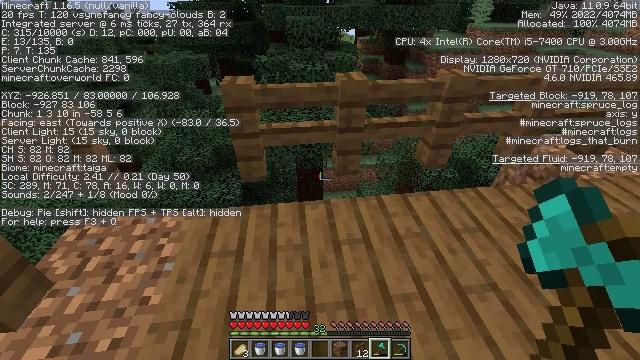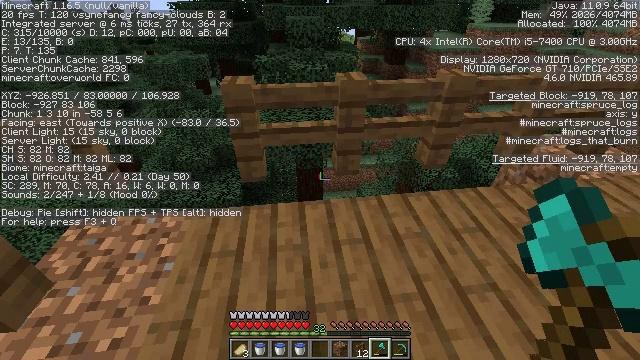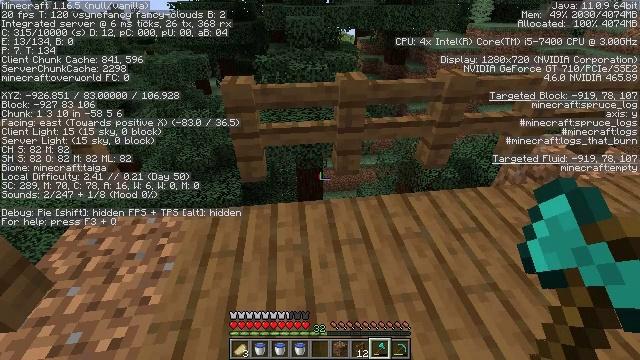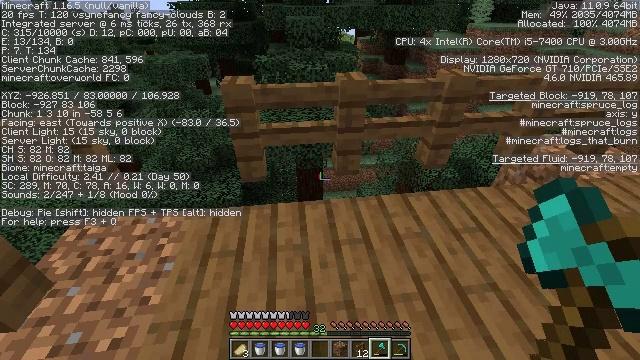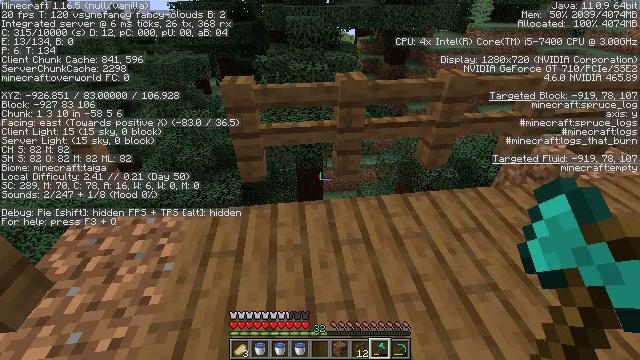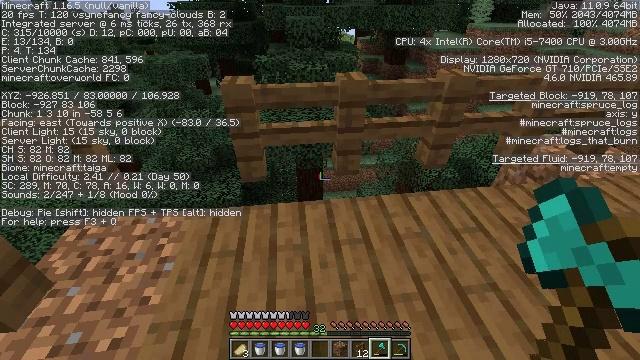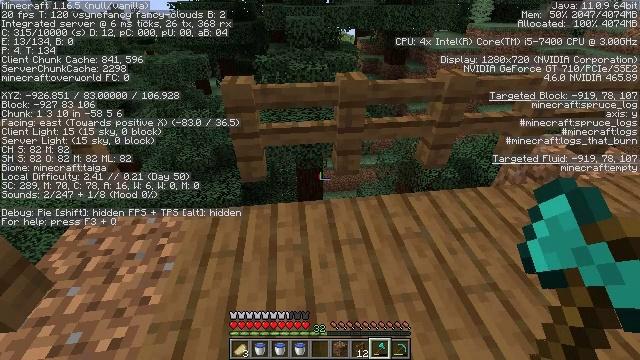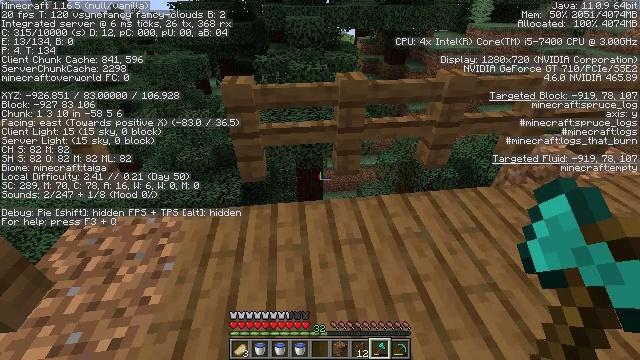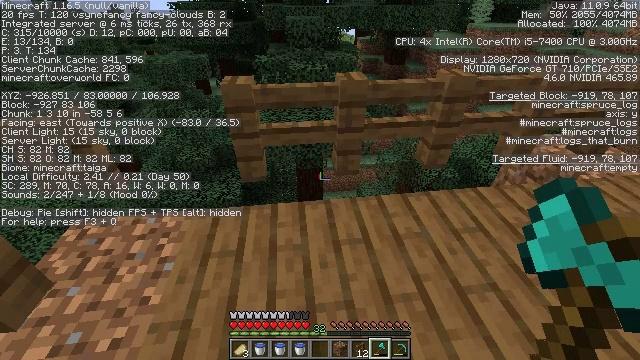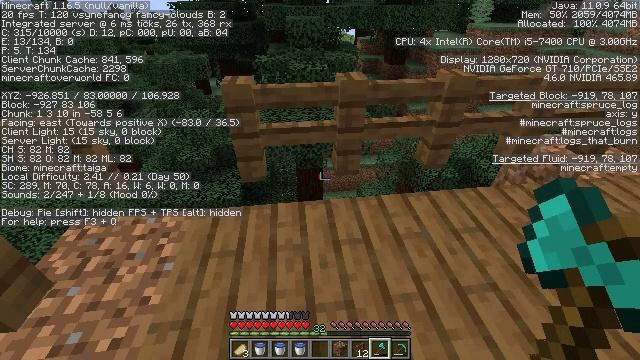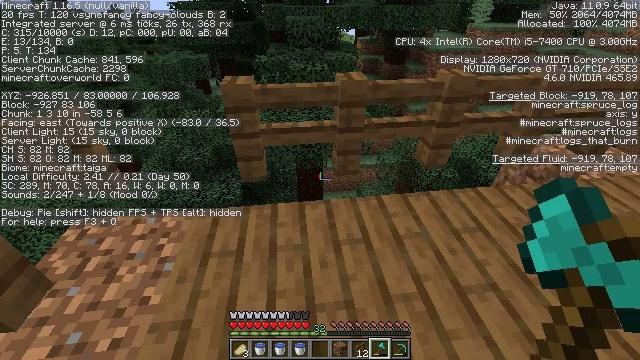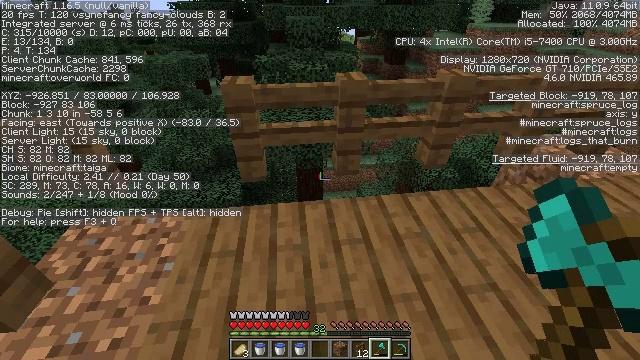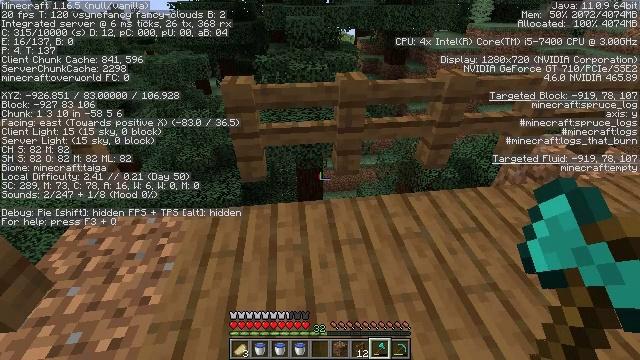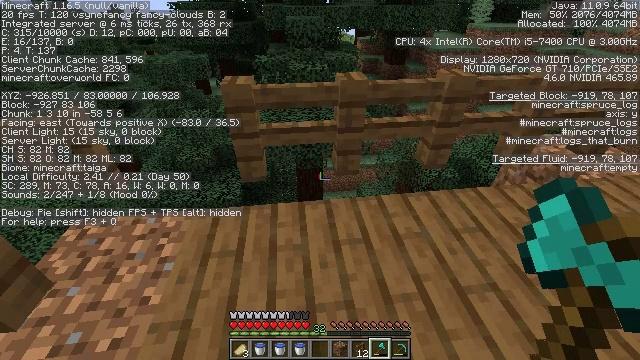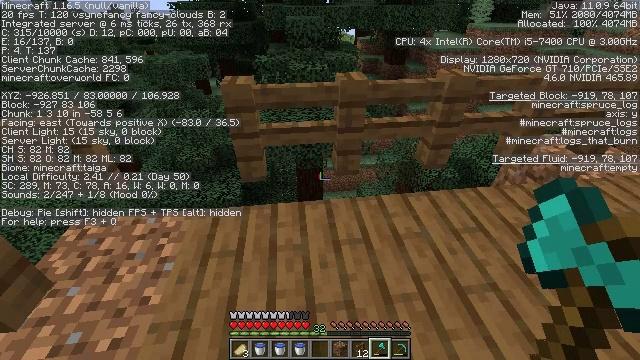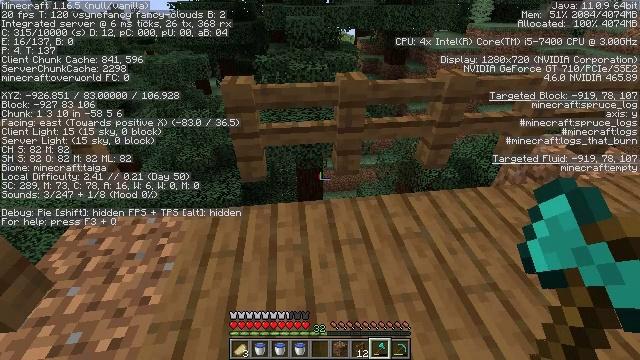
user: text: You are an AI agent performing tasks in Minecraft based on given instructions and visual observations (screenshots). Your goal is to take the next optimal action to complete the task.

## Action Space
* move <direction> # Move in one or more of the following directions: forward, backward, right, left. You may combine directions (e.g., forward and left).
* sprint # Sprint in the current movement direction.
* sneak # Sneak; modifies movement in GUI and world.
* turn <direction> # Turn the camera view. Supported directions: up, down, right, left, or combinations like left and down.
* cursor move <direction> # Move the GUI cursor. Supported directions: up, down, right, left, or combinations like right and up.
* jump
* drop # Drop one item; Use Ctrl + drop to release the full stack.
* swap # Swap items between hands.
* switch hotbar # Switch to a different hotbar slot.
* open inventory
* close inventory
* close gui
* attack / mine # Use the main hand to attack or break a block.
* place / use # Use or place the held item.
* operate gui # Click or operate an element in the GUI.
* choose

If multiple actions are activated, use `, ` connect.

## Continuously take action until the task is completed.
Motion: motion action
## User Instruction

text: Reclaim the spruce fence for reuse.
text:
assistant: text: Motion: no_op
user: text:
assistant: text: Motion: no_op
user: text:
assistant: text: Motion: no_op
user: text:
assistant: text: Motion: no_op
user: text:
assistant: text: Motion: no_op
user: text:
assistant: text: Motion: no_op
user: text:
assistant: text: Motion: no_op
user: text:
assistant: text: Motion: no_op
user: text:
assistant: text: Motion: no_op
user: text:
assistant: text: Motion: no_op
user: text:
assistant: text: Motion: no_op
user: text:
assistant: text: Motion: no_op
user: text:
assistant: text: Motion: no_op
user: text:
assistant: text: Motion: no_op
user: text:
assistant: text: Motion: no_op
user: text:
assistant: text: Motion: no_op
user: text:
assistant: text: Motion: no_op
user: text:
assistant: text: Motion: no_op
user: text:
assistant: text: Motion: no_op
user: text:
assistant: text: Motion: no_op
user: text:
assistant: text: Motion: no_op
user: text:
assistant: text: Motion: no_op
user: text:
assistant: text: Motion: no_op
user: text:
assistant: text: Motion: no_op
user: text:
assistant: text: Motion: no_op
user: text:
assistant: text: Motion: no_op
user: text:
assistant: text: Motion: no_op
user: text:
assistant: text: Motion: no_op
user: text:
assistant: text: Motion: no_op
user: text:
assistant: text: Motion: no_op